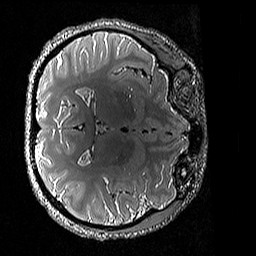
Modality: T2w
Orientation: axial
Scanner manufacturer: siemens
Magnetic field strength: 3 T
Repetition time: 3.2 s
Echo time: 0.428 s